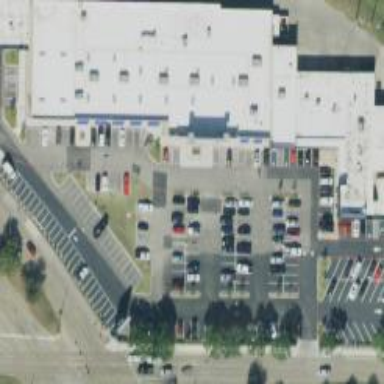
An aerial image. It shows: Retail building.